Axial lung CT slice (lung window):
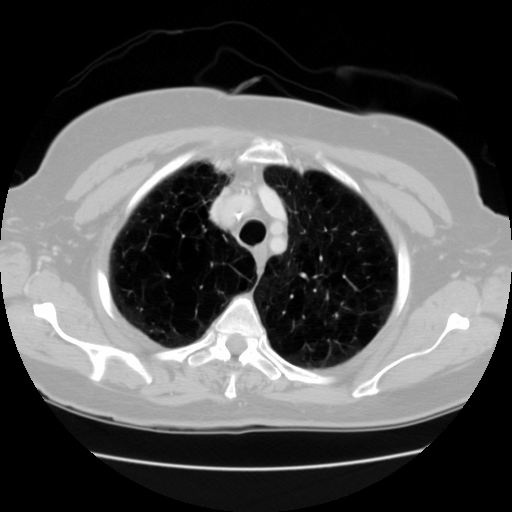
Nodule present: no